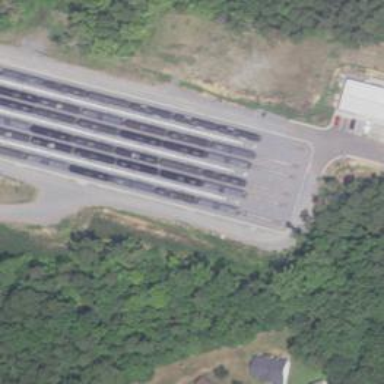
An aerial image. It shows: Loading rack for railway transport.